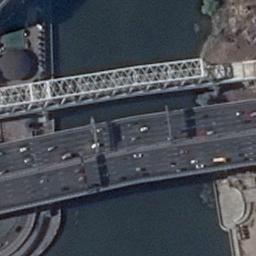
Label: bridge